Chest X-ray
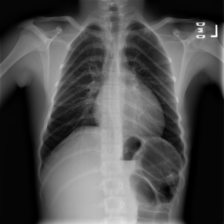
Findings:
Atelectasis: negative
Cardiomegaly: negative
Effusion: negative
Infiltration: positive
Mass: negative
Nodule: negative
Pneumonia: negative
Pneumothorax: negative
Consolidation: negative
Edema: negative
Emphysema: negative
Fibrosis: negative
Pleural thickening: negative
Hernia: negative